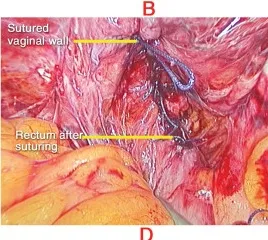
Port Positions and Intraoperative pictures. D - Completion of repair.
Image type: medical_photograph (other_medical_photograph)